Interaction volume radius: 5 \u00c5
Interaction volume height: 10 \u00c5
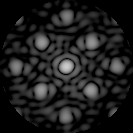
Disorder parameter: 0.284